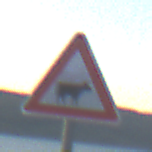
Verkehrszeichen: ViehtriebLinks
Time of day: SunriseSunset
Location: Outdoor (RoadRail)
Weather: PartlyCloudy
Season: NotSpecified
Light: Natural